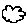
Label: cloud